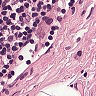
Metastatic tissue present: no